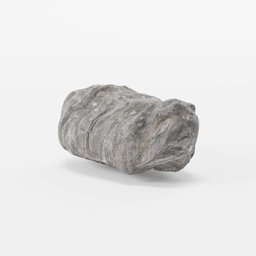
Label: nature